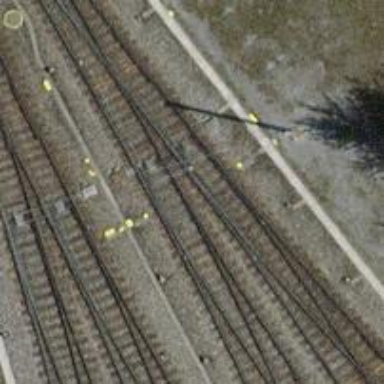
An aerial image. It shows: Railway switch.